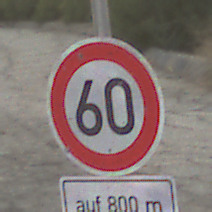
Verkehrszeichen: Geschwindigkeit60
Zusatzzeichen unten: LaengeEinerStrecke5
Umgebung: Outdoor, RoadRail
Tageszeit: SunriseSunset
Wetter: PartlyCloudy
Licht: Natural
Jahreszeit: NotSpecified
Kontrast: LowContrast